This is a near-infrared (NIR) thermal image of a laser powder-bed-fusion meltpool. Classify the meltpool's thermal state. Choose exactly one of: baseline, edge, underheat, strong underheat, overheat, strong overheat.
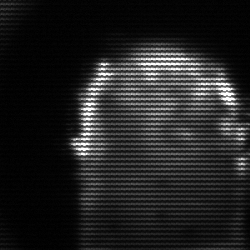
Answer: baseline